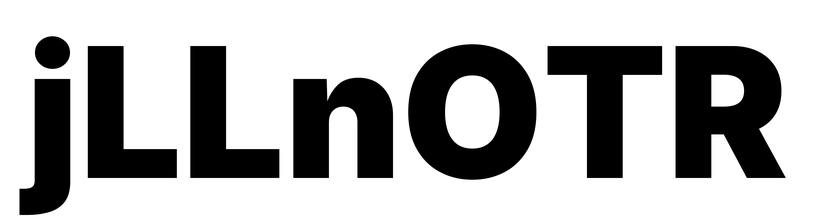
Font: Inter_Black